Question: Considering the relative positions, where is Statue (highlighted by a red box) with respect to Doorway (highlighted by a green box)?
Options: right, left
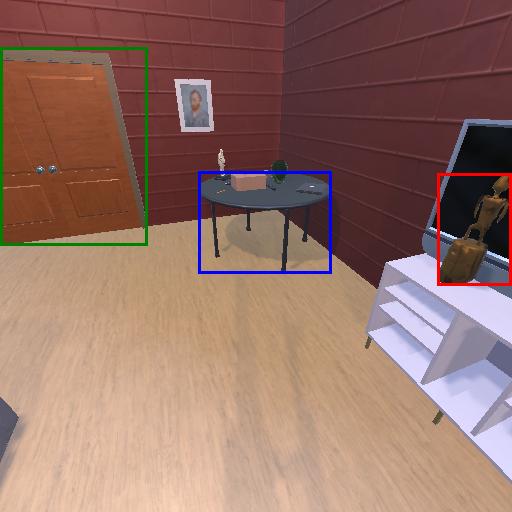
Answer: right